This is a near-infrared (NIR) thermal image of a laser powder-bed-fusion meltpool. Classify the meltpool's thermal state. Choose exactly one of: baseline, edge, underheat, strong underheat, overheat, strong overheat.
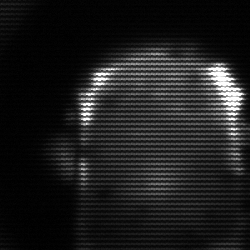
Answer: baseline